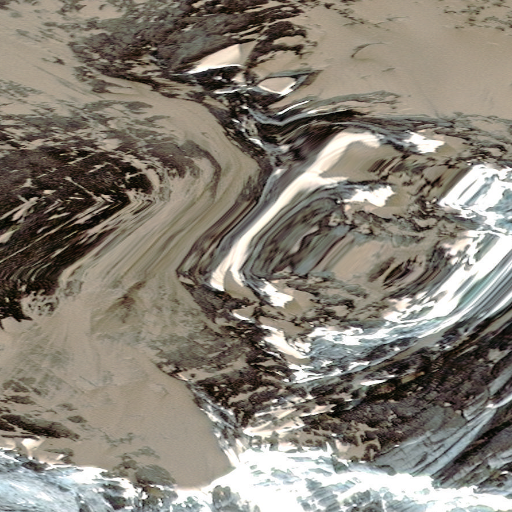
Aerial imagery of mountains in Alaska named Kichatna Mountains containing only unknown